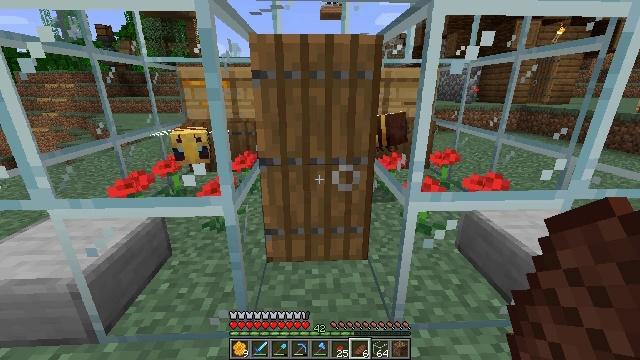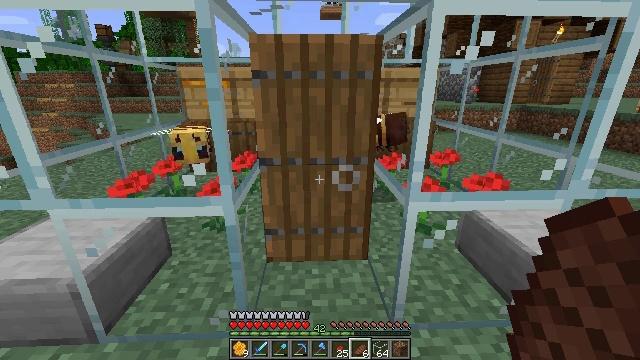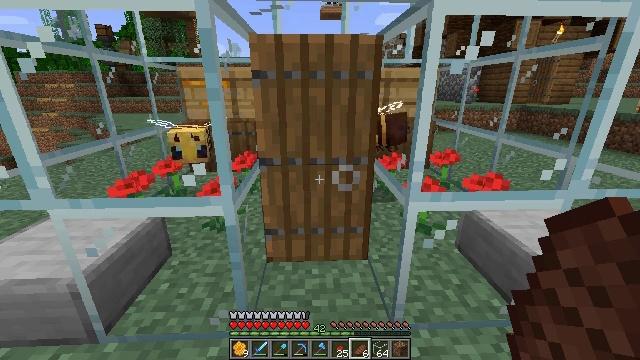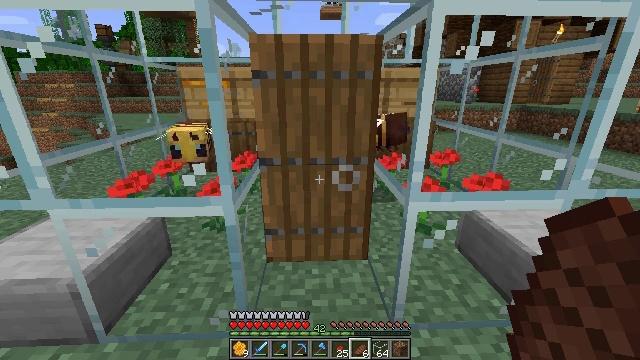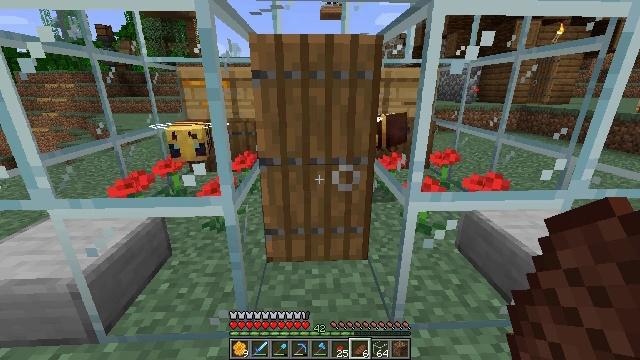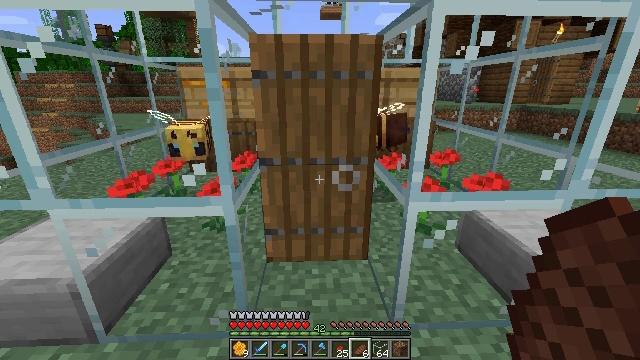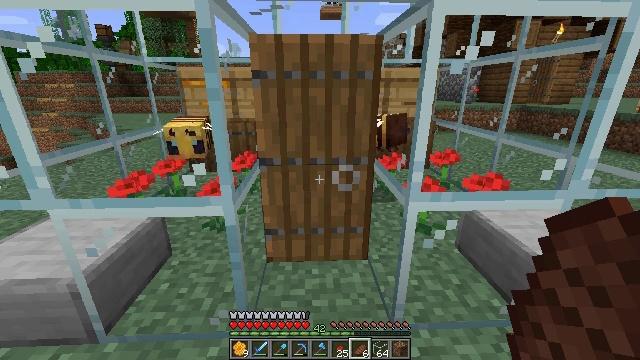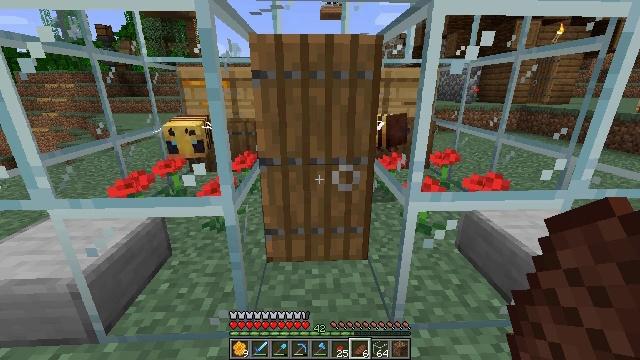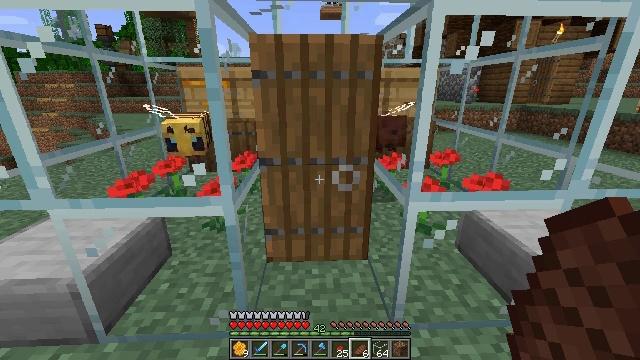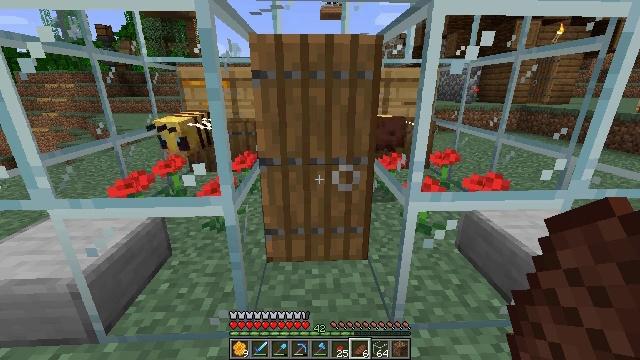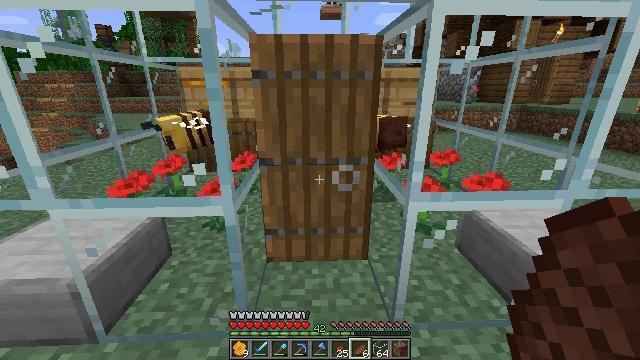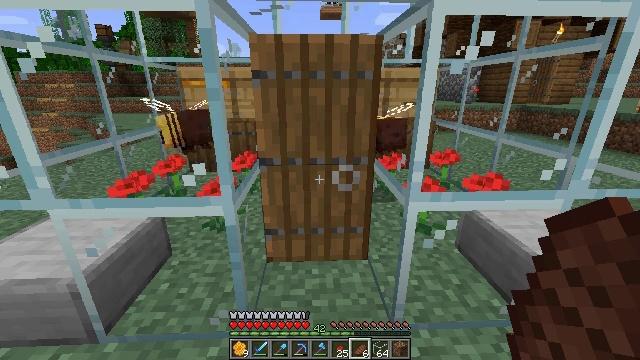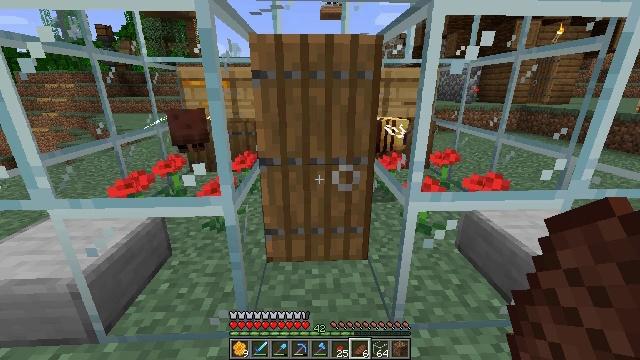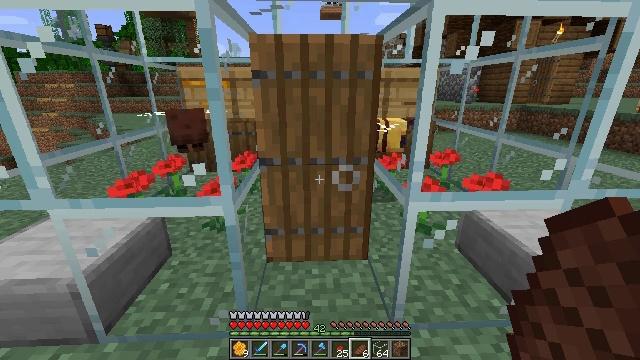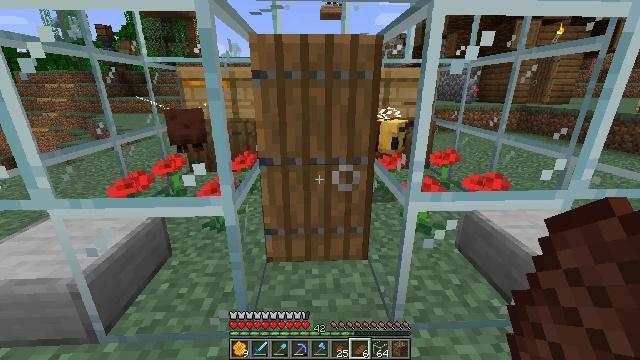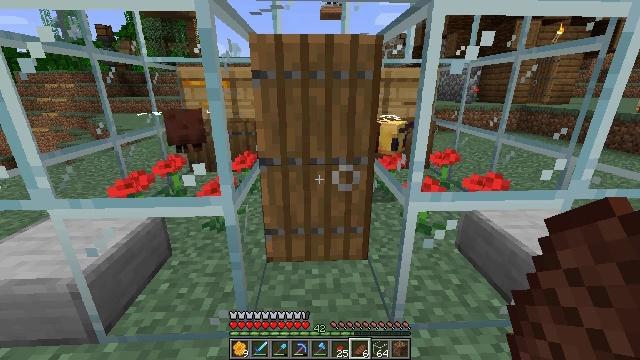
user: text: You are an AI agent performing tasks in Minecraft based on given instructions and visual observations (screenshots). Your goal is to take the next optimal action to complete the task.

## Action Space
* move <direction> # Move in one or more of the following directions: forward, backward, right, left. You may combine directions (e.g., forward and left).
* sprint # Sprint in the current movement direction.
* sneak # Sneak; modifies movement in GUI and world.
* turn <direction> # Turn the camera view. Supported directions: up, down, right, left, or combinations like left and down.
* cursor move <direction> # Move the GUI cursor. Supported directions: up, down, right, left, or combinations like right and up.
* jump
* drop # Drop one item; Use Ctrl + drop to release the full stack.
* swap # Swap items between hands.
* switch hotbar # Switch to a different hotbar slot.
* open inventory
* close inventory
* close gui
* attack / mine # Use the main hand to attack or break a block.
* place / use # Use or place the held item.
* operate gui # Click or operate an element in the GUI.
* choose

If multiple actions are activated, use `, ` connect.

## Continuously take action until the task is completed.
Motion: motion action
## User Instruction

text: Retrieve the smooth stone slab from the ground.
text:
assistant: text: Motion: no_op
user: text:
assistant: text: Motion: no_op
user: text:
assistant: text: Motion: no_op
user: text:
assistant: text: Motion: no_op
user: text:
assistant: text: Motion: no_op
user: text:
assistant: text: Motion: no_op
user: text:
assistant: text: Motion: no_op
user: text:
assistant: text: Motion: no_op
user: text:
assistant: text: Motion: no_op
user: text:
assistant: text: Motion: no_op
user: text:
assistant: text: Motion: no_op
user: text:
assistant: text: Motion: no_op
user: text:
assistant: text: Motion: no_op
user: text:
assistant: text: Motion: no_op
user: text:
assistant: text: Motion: no_op
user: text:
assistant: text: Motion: no_op
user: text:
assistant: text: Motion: no_op
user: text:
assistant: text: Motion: no_op
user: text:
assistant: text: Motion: no_op
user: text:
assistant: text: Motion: no_op
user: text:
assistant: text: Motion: no_op
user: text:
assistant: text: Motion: no_op
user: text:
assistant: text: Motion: no_op
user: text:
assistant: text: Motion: no_op
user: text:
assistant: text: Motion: no_op
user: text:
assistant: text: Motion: no_op
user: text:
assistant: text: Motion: no_op
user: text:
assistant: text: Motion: no_op
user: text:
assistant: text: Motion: no_op
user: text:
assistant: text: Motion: no_op